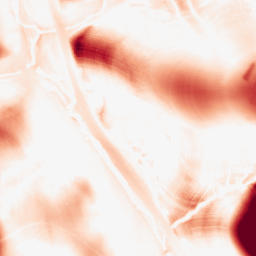
Category: morphological
Decomposition family: morphological
Decomposition parameters: operation: opening
size: 50
Upsampling method: bicubic_16x
Upsampling parameters: scale: 16
Upsampling scale: 16